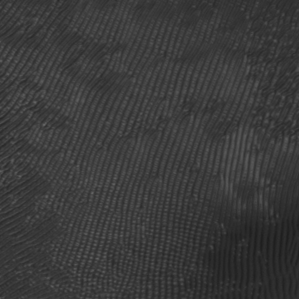
Label: frost